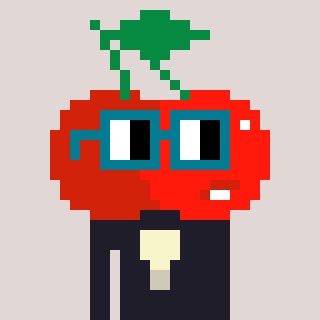
a pixel art character with square dark green glasses, a cherry-shaped head and a grayscale-colored body on a warm background